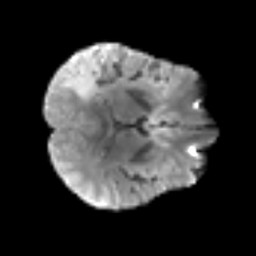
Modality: T2w
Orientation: axial
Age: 68
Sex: male
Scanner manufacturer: siemens
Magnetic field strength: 3 T
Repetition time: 5.6 s
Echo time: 0.082 s